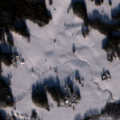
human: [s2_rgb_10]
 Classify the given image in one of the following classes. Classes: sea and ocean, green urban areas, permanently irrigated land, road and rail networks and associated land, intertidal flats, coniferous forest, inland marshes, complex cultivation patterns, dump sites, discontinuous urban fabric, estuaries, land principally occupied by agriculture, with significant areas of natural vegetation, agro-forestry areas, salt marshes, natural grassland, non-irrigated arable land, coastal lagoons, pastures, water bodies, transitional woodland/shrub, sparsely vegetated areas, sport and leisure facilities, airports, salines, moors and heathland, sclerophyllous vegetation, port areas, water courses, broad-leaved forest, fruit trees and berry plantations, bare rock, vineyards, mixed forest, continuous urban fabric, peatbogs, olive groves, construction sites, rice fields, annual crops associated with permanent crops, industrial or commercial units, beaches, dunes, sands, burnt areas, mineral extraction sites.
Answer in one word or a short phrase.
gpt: non-irrigated arable land, land principally occupied by agriculture, with significant areas of natural vegetation, coniferous forest, mixed forest